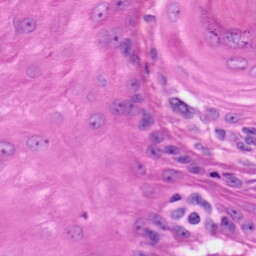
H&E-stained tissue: Skin